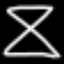
Label: hourglass